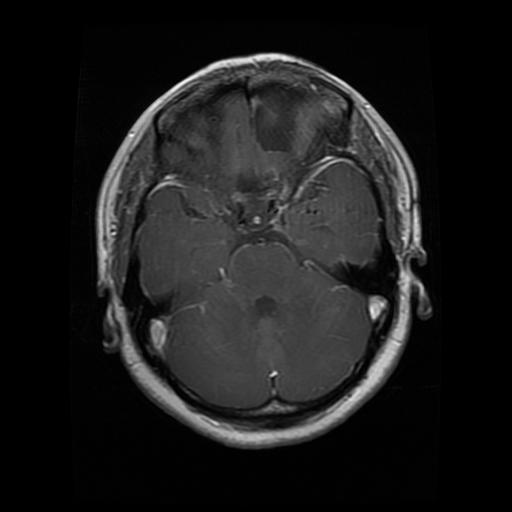
Label: glioma